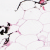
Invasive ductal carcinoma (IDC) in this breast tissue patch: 0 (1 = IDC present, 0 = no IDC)